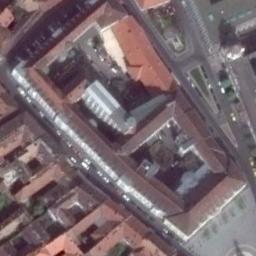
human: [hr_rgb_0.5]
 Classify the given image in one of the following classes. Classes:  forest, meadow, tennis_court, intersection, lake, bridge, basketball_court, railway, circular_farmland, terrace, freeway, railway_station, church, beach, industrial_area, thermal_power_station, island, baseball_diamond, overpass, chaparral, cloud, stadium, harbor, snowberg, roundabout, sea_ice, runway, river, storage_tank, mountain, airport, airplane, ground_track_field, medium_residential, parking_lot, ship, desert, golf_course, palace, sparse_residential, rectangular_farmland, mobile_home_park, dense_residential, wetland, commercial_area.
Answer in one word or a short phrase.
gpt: palace